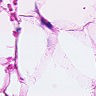
Metastatic tissue present: no